Field crop: maize
Growth stage: 2
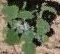
Species: chenopodium